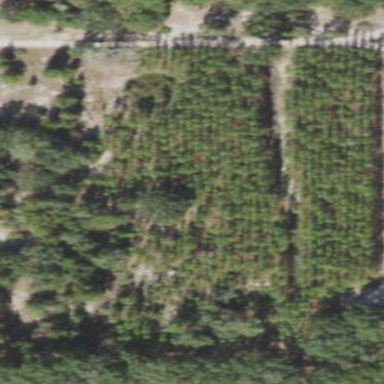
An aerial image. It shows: Patch of scrub vegetation.